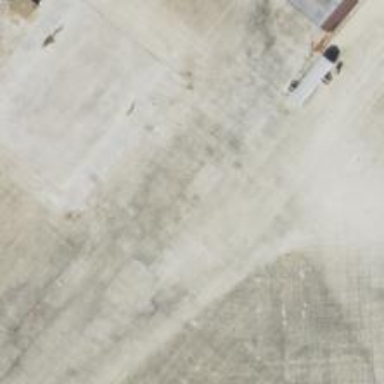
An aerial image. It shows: Historic hangar building.